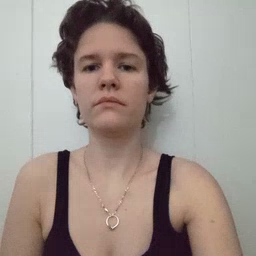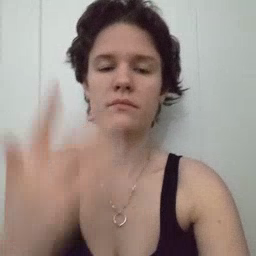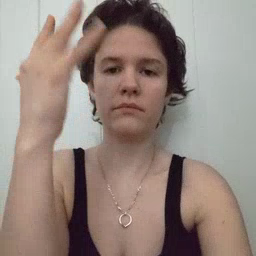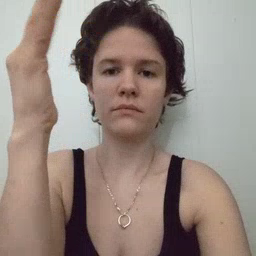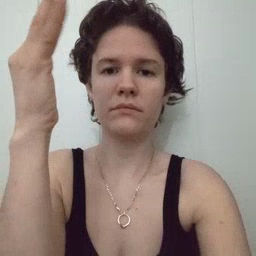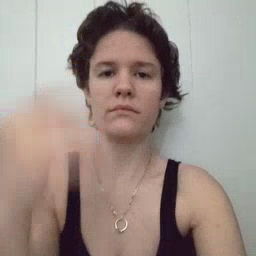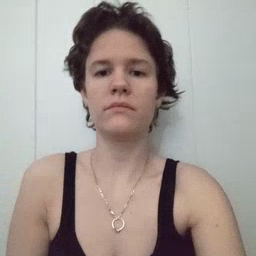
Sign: tree